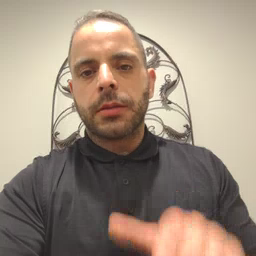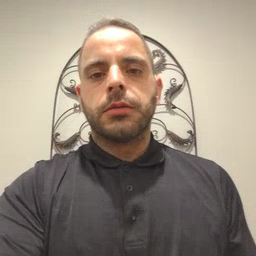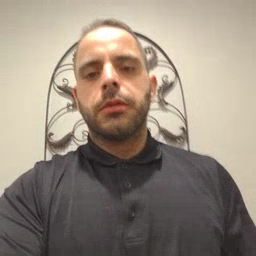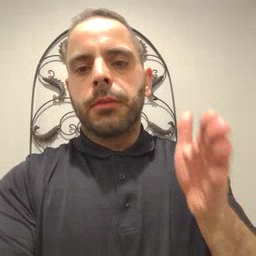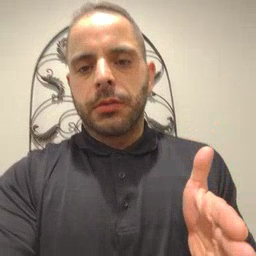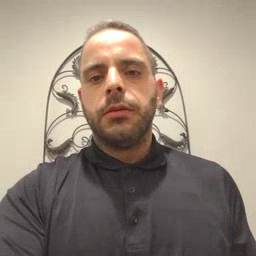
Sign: beside